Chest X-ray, AP view. Patient: 37 years old, sex M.
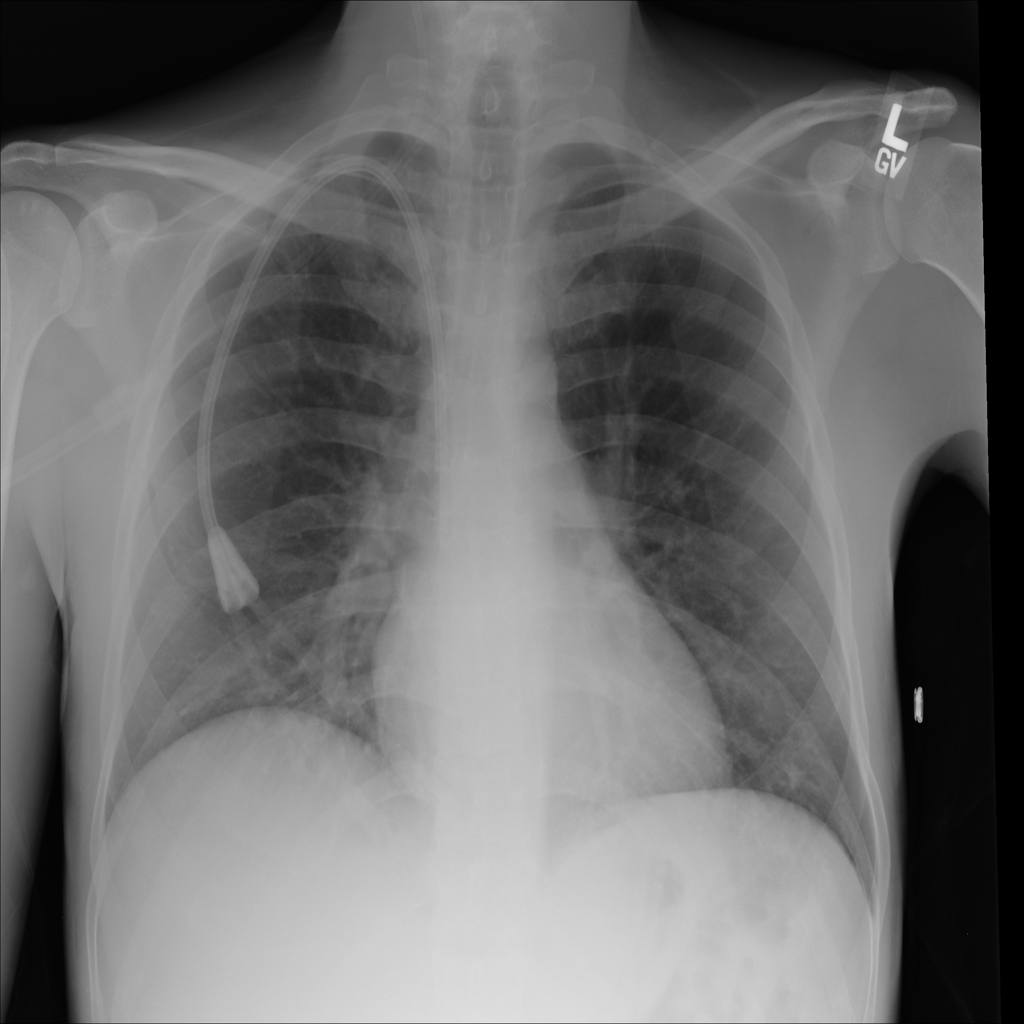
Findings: No Finding